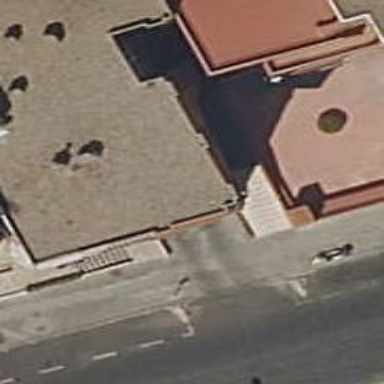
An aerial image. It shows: Restaurant.